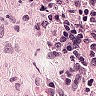
Metastatic tissue present: no